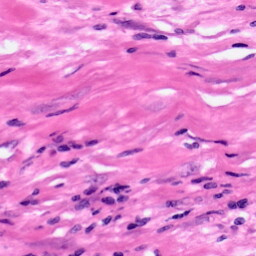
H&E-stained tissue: Pancreatic